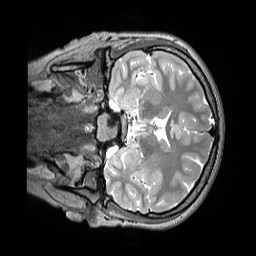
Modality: T2w
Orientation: coronal
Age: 21
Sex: female
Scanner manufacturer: siemens
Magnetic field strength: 3 T
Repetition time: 3.2 s
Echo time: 0.408 s